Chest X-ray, PA view. Patient: 49 years old, sex M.
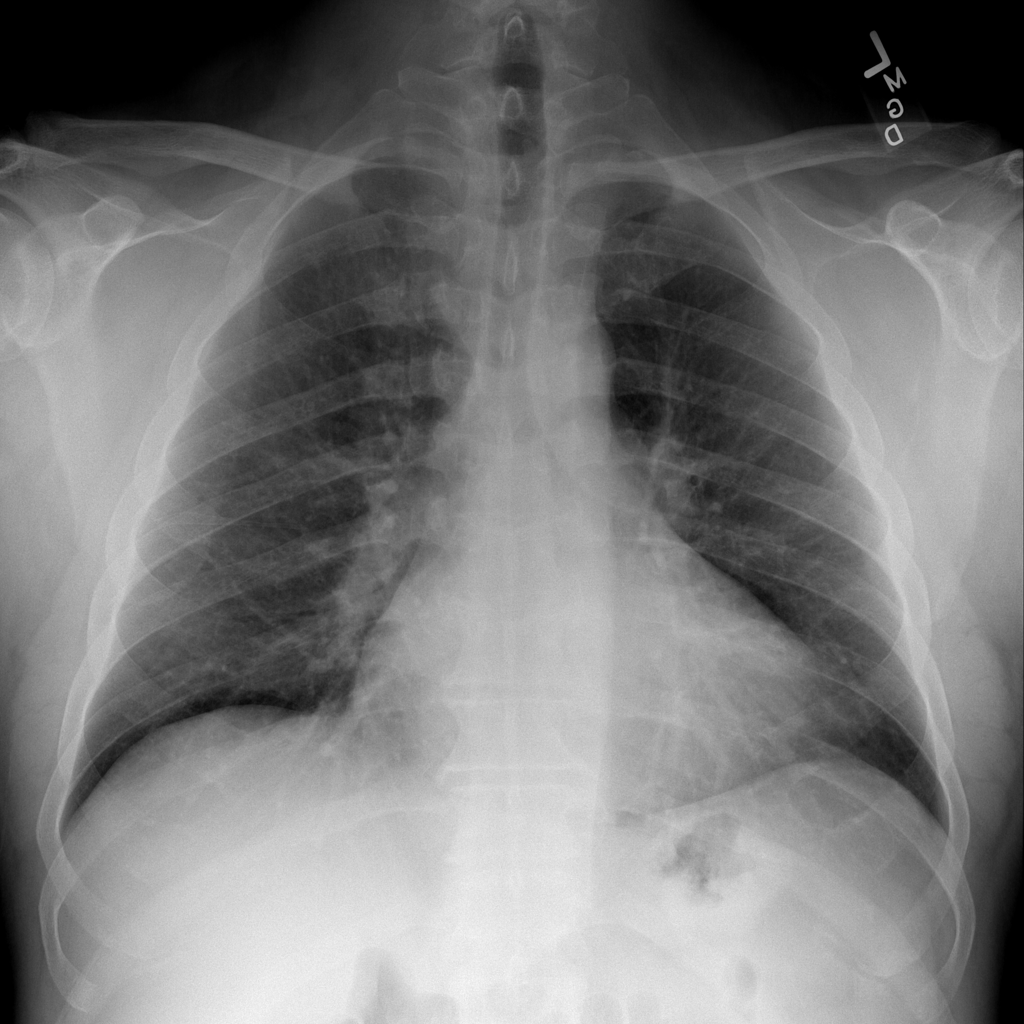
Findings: Cardiomegaly, Effusion